Question: According to same origin policy, I can't use regular json for ajax call, so I use jsonp instead.
I have a simple input field and class name is "newCaller".
In my js file
'''
$(document).on("blur", ".newCaller", function(){
var name = $(this).val();
var tel = $(this).siblings(".tel").text();
//console.log(name+tel);
$.ajax({
type: 'GET',
url: 'xxx.xxx.com/phpFunc.php',
data: ({ 'name' : name, 'tel' : tel }),
dataType: 'jsonp',
//I tried success instead of jsonpCallback as well
jsonpCallback: function(data){
console.log(data);
}
});
});
'''
And here is the php:
'''
<?php
$name = $_GET['name'];
$tel = $_GET['tel'];
echo $name.$tel;
?>
'''
When the ajax function is triggered, the value from the field is undefined. For example, I type "test" into text field and trigger the function, please see following image (sorry for the black line, privacy policy)

I use success to callback and returns almost the same thing, "xxx is not defined".
Could someone tell me how to fixed it? Thank!
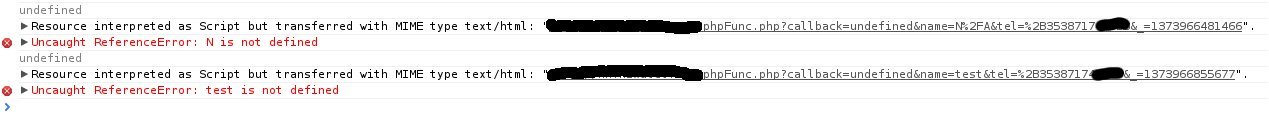
Answer: The issues are mostly server-side as that script isn't quite enough to support <URL>.
1. It has to output valid JSON: json_encode($name . $tel);
2. And include the padding (the callback): echo $_GET['callback'] . '(' . json_encode($name . $tel) . ');';
And, you'll want to change 'jsonCallback' back to 'success'.